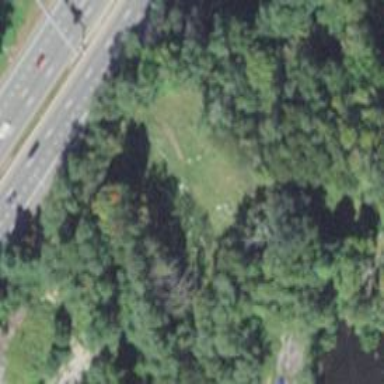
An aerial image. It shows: Private cemetery with landuse designation.